Question: So I'm getting this error:

Every time I try to use php to dynamically change the value of a url in an href attribute.
'''
<td>
<a href="DeleteUser.php?email=<?php echo $userList[$i]['Email']; ?>">
<div class="deleteButton"></div>
</a>
</td>
'''
I know this error is incorrect as I'm able to use the page fine, and there are no spaces in the url in the code (unless you count the ones inside the php section)
Is this a bug or am I doing something silly?
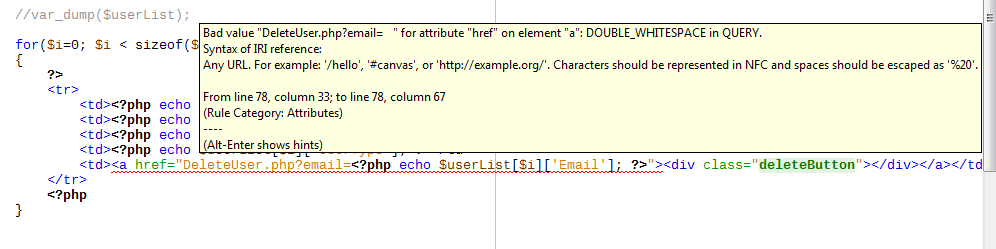
Answer: There is nothing wrong with the code, the error isn't even a PHP error.
This is simply Netbeans incorrectly assuming that the spaces in your link (ie '[space]echo[space]') are actually spaces in the final URL string (which is incorrect HTML)